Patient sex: M
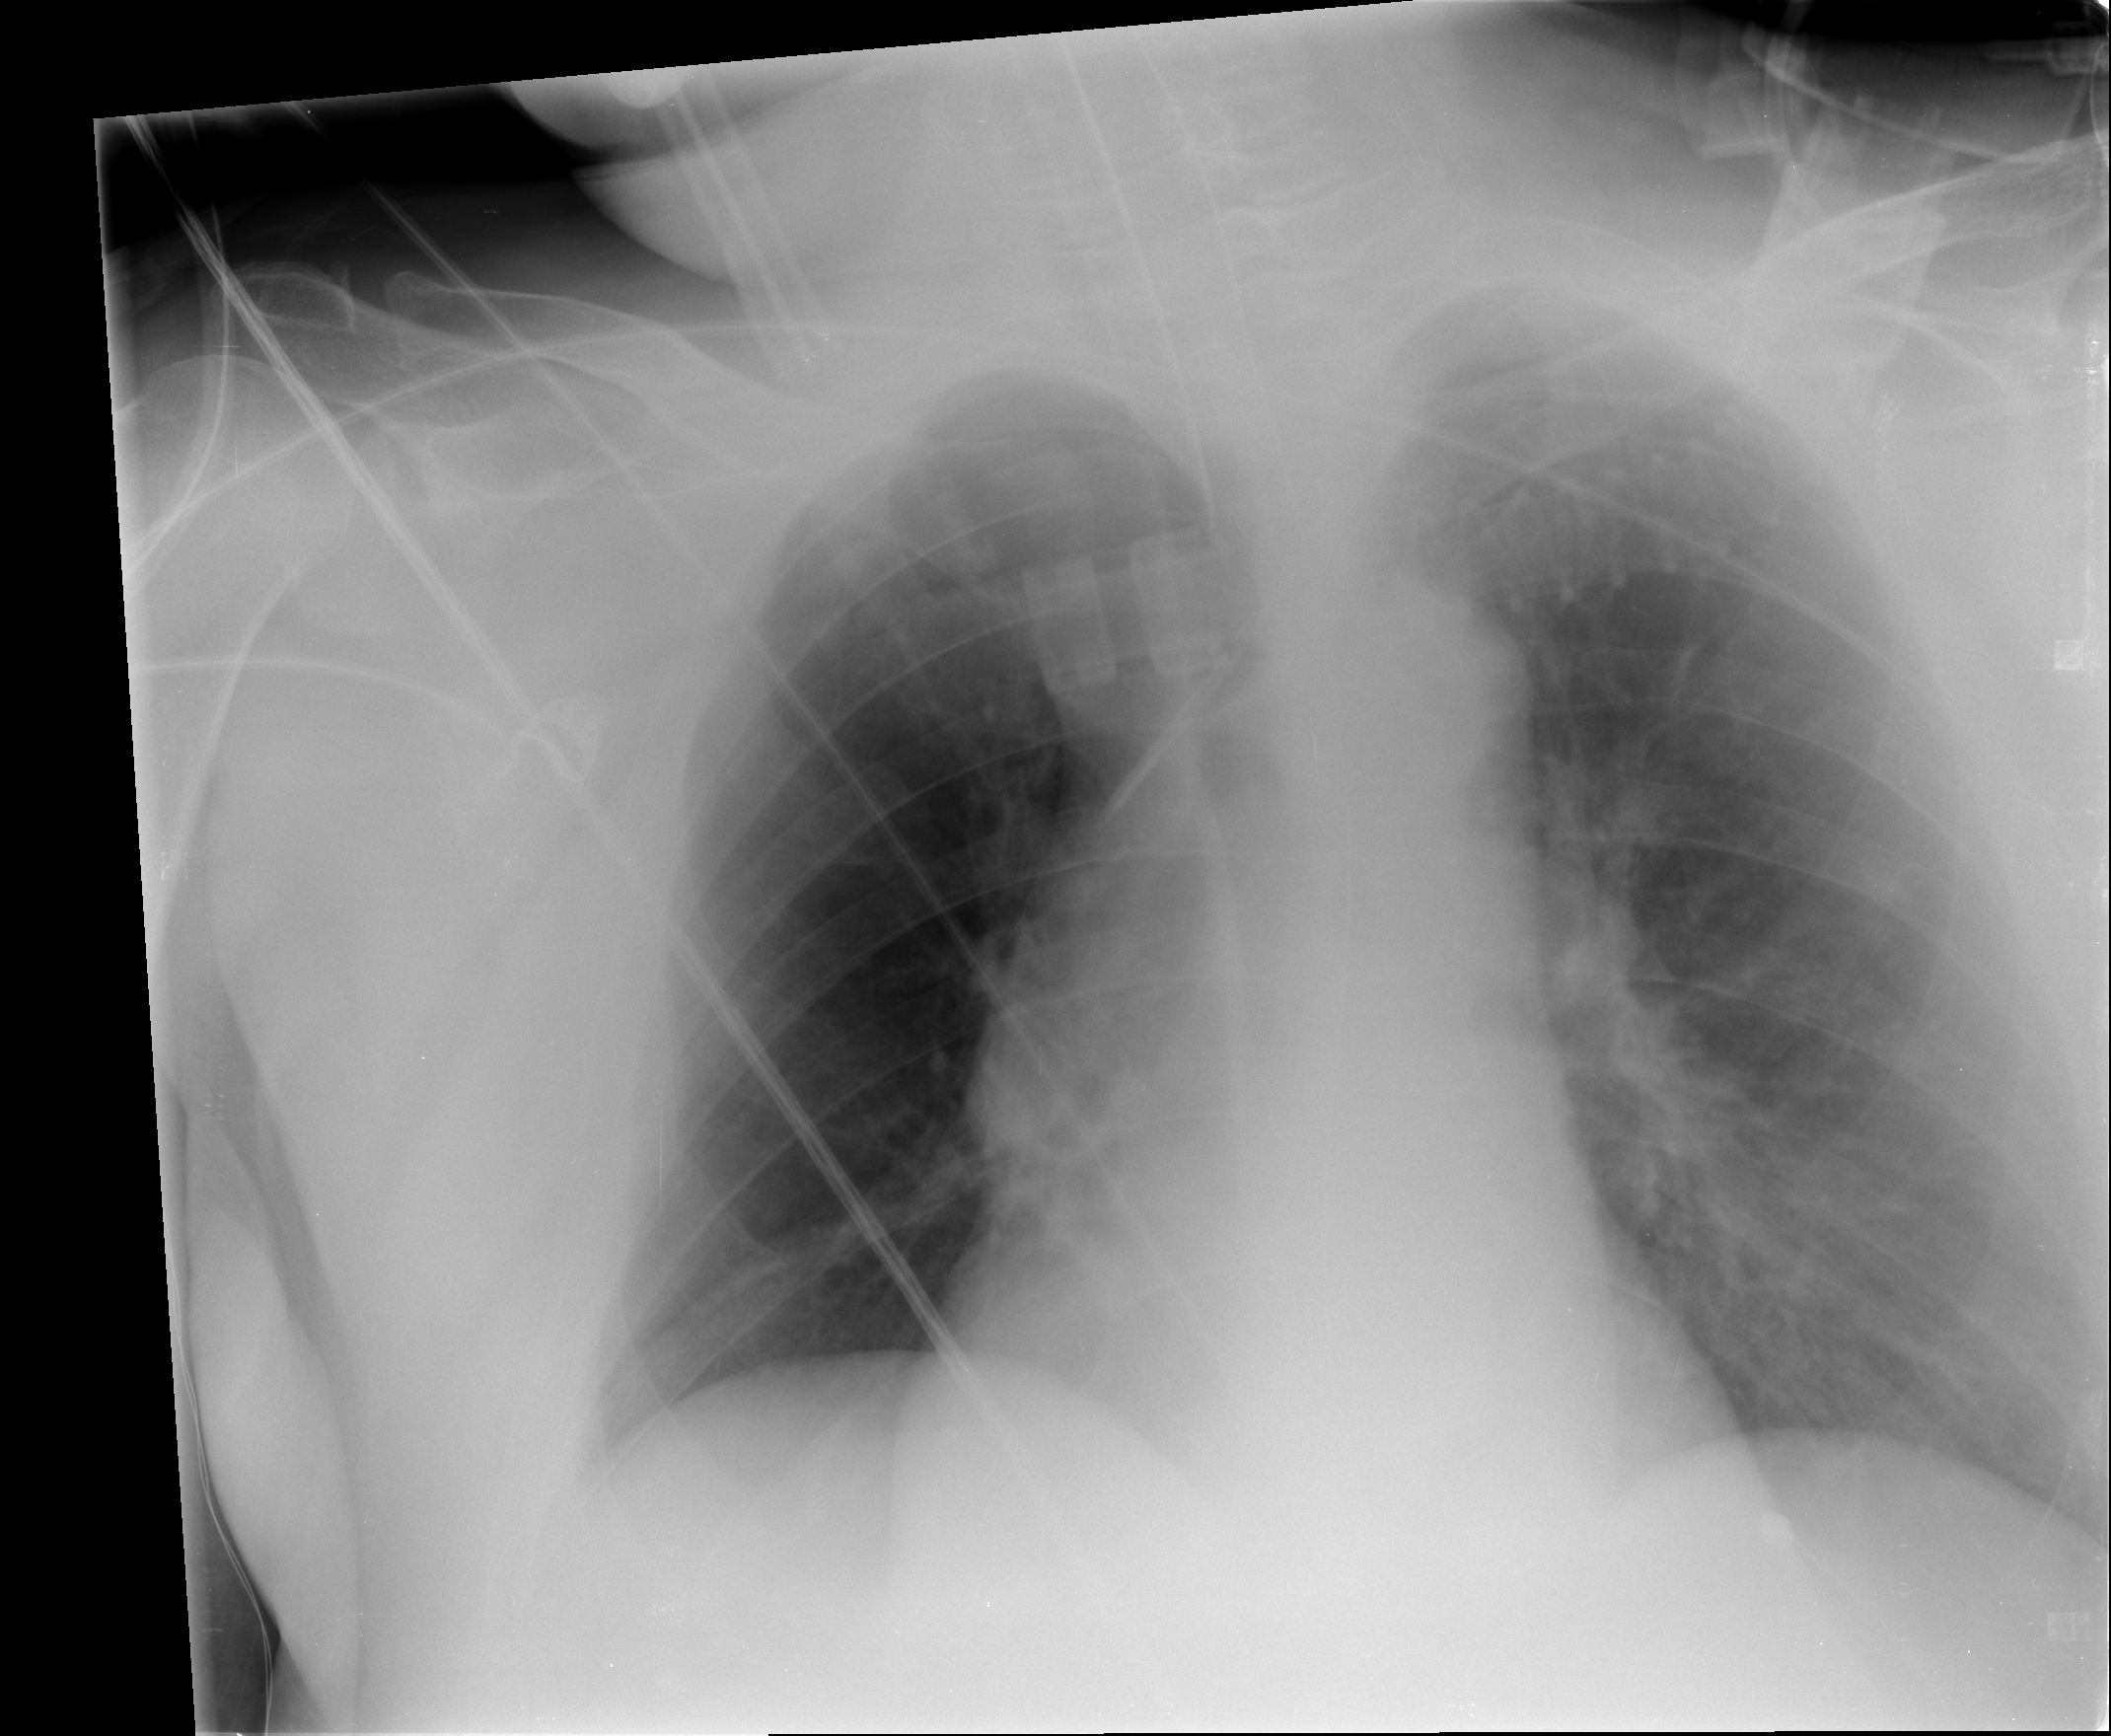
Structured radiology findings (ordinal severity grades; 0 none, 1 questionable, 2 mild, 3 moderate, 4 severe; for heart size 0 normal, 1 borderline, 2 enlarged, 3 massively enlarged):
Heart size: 2
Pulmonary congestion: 1
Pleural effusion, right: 0
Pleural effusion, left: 0
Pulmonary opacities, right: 0
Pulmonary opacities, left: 0
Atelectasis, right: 1
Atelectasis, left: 1